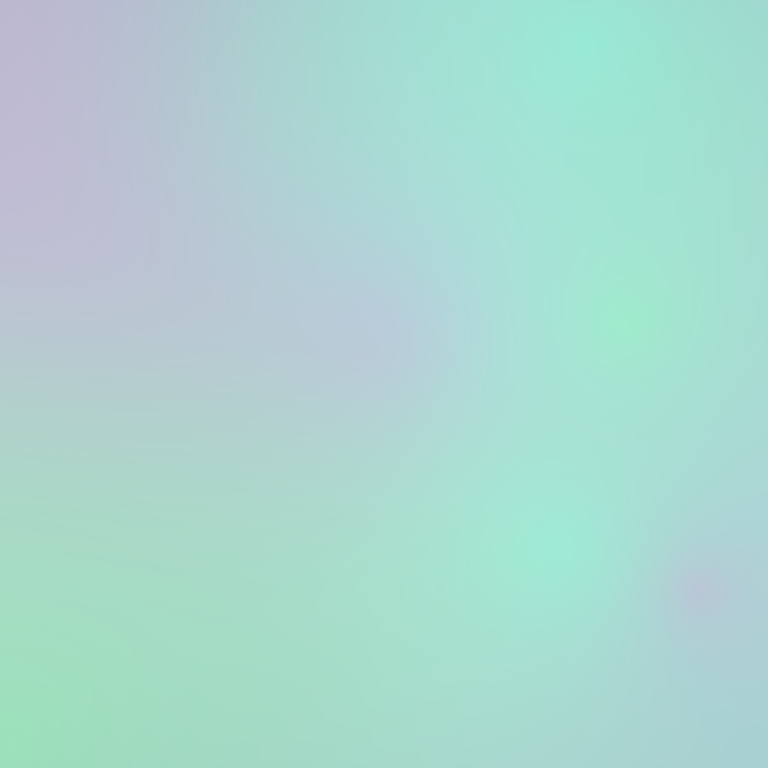
Abstract light effect, smooth gradient from soft teal to pale lavender, serene atmosphere, diffuse glow, no room, no furniture, no objects.